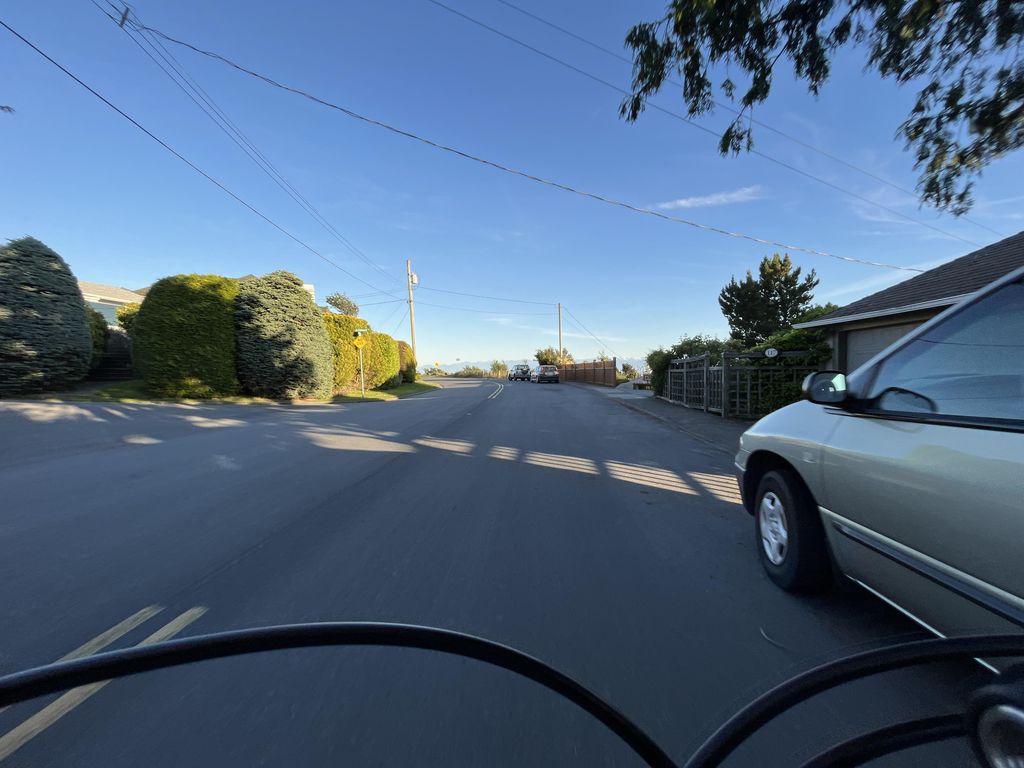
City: victoria